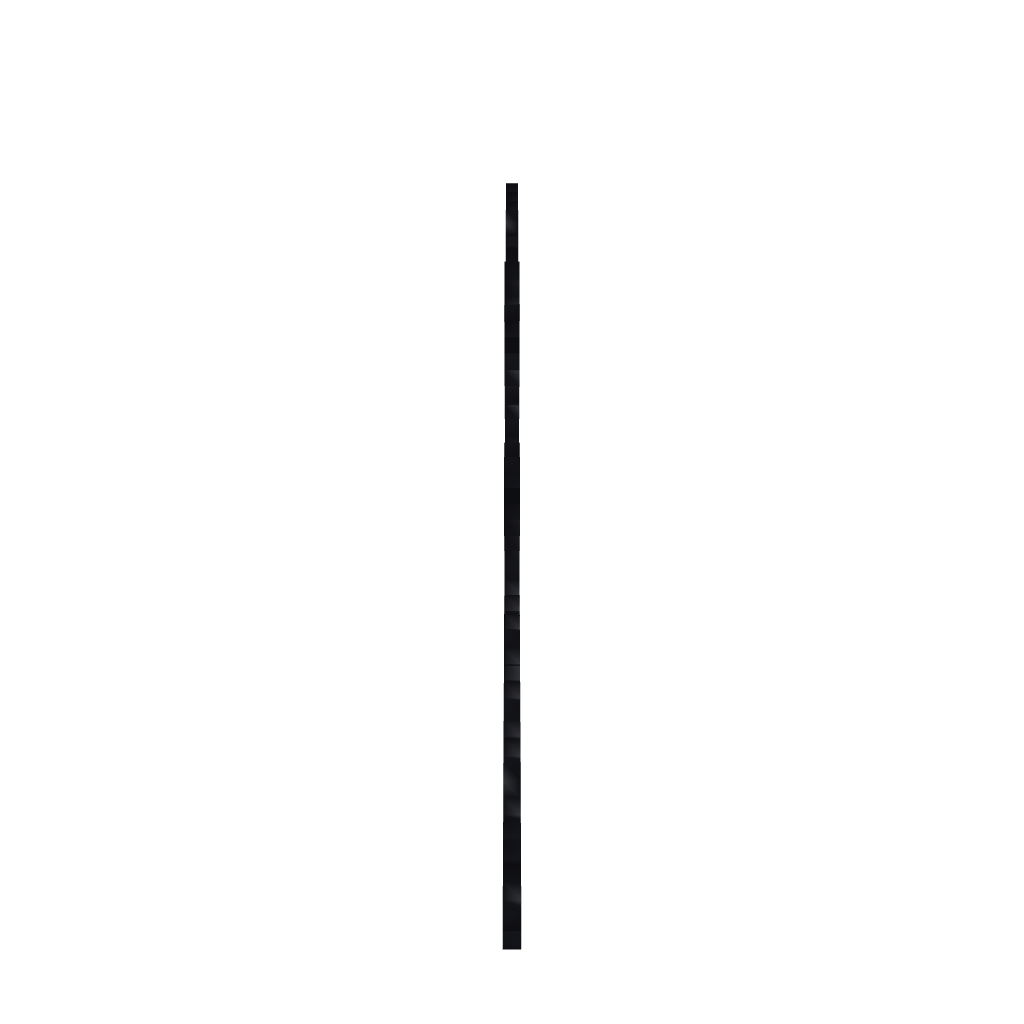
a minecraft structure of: The Toro